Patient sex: M
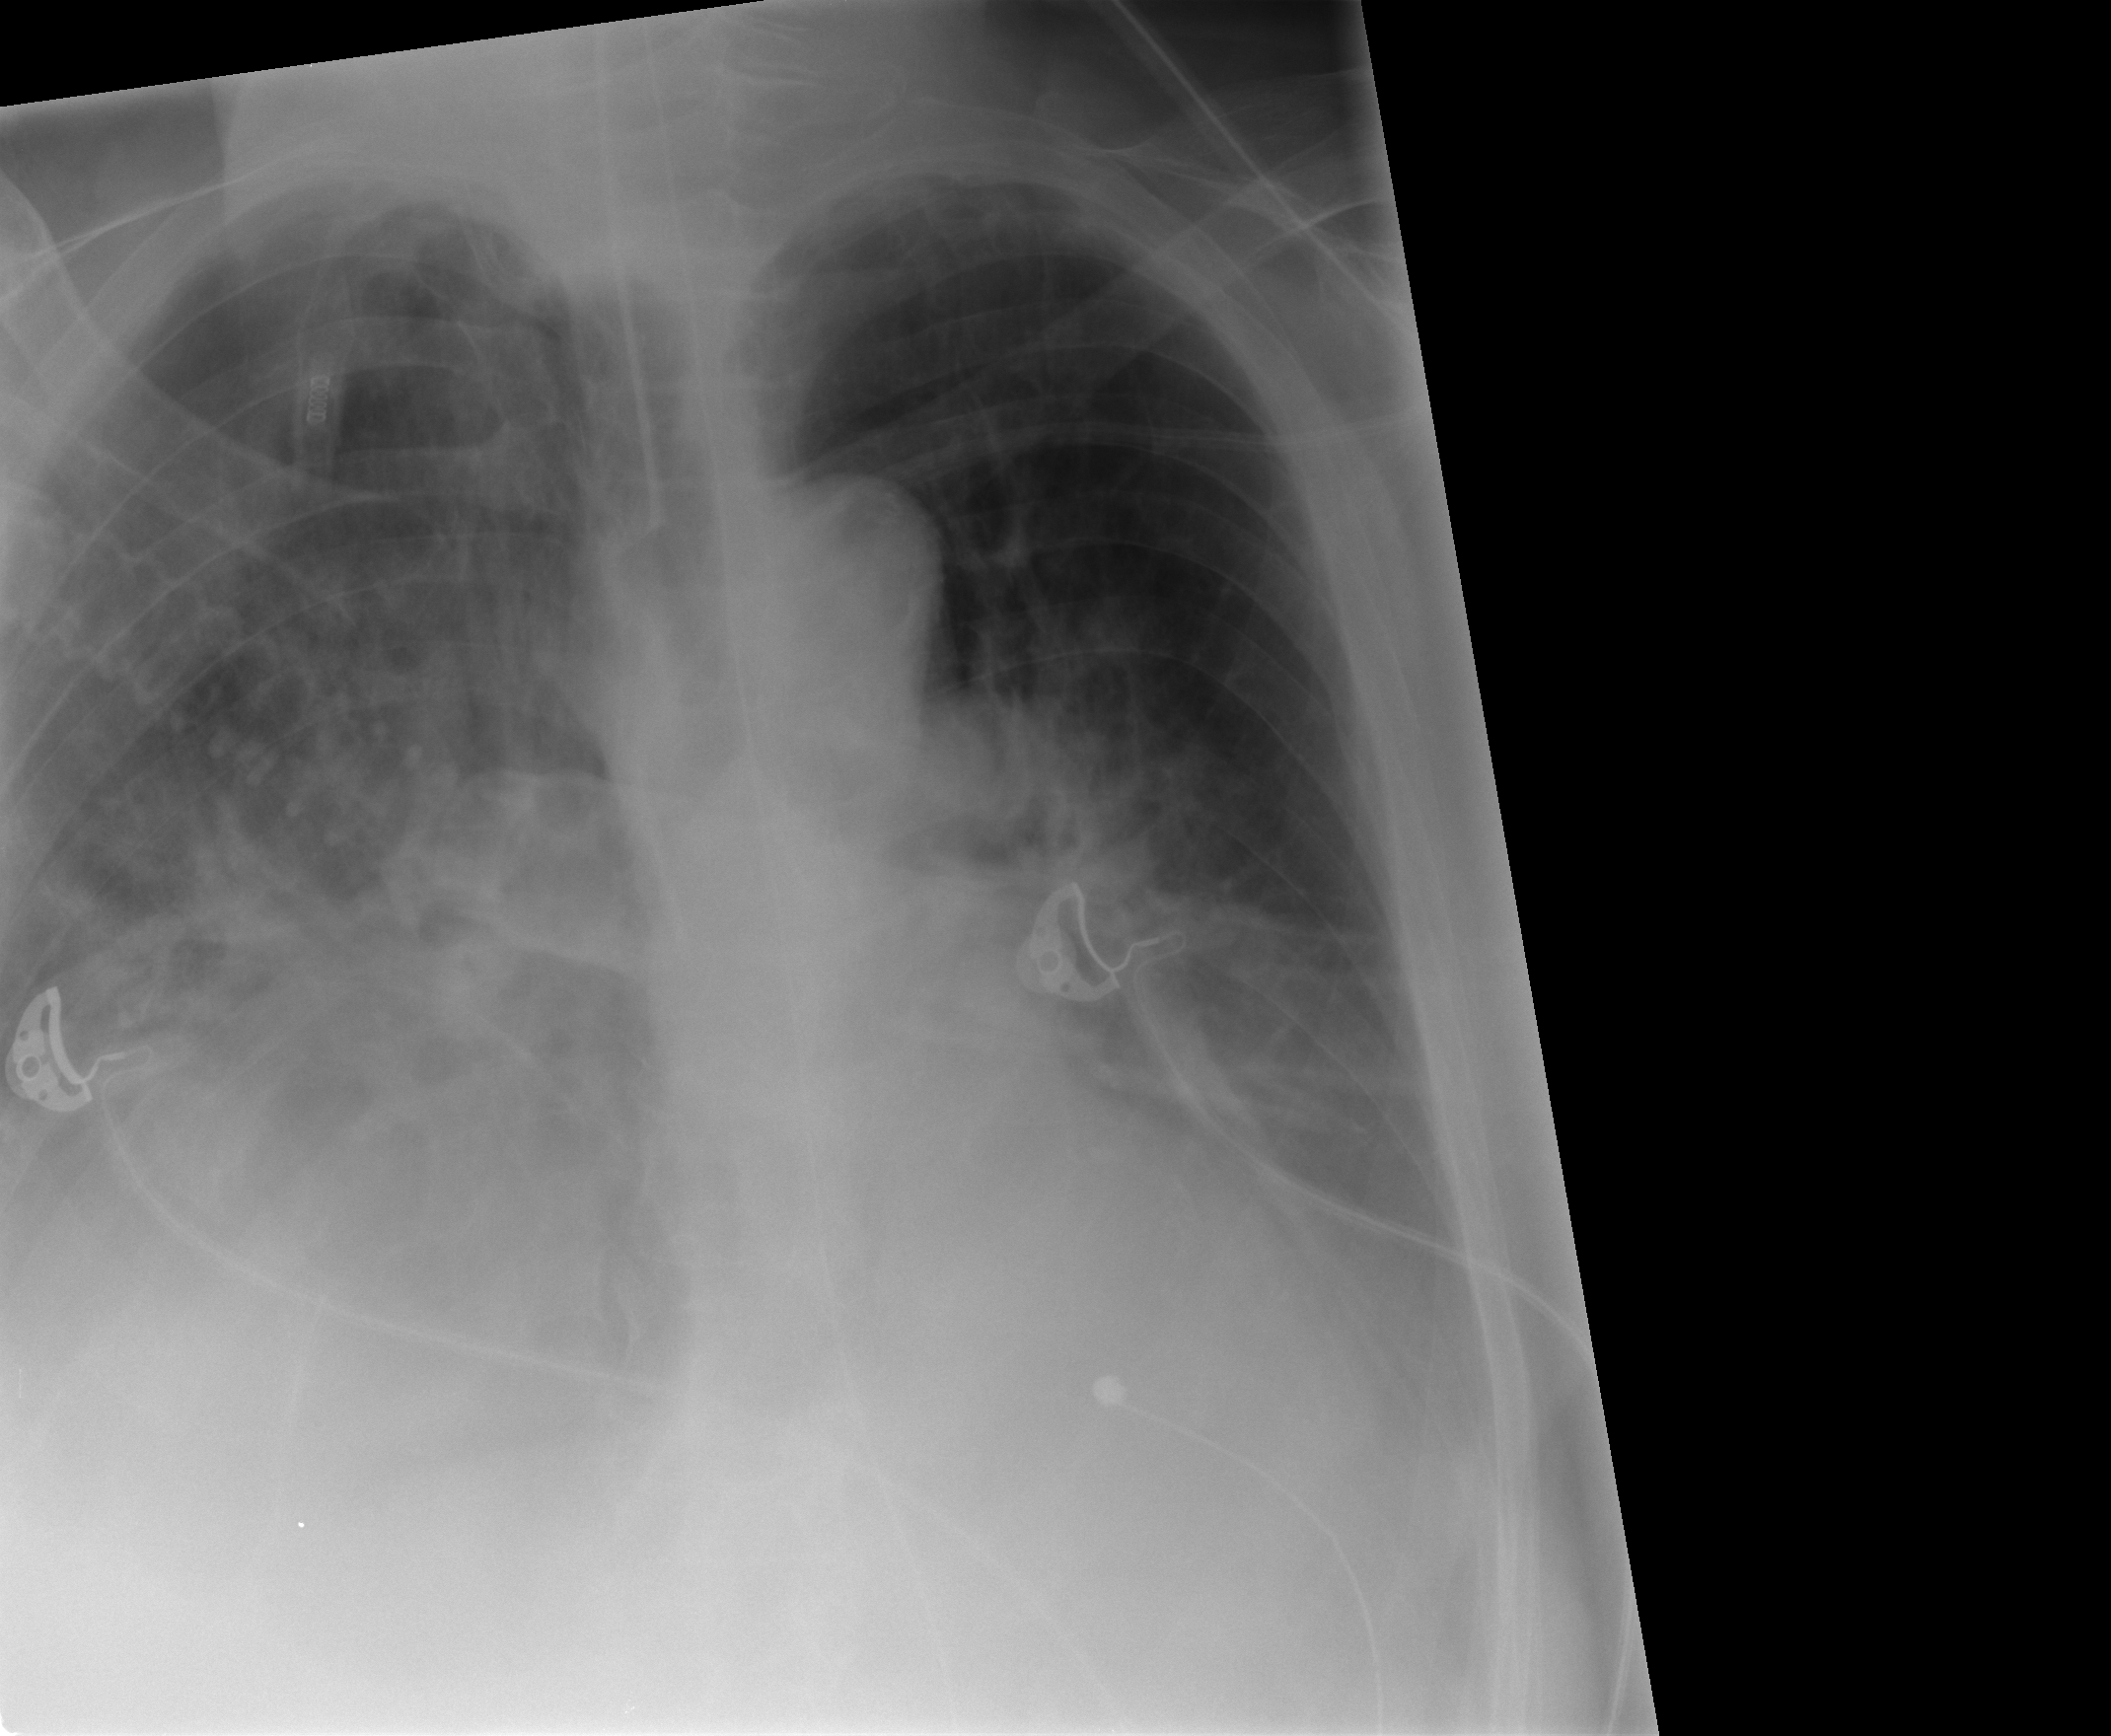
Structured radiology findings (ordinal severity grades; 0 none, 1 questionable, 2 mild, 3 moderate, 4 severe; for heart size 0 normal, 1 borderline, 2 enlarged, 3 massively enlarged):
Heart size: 0
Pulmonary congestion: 2
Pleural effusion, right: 3
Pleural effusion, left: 2
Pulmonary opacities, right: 3
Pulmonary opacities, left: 1
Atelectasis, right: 3
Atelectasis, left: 2